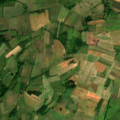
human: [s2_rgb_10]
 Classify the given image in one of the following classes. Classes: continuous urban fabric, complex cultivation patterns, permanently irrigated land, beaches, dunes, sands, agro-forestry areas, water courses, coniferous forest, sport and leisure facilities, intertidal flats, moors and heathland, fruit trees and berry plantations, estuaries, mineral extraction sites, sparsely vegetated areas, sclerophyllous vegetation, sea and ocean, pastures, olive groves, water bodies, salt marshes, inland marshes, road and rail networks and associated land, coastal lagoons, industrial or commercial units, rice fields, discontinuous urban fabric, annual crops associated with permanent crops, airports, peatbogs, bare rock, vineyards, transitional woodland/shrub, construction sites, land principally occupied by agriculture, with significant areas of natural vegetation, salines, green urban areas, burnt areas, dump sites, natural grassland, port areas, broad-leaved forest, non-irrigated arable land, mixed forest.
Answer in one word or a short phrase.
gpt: complex cultivation patterns, land principally occupied by agriculture, with significant areas of natural vegetation, broad-leaved forest